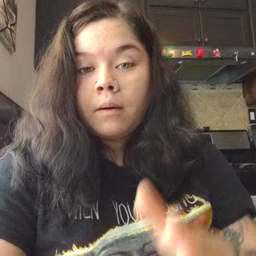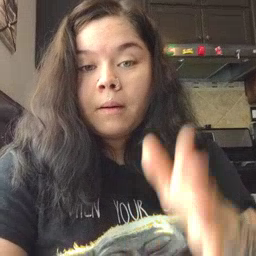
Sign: before